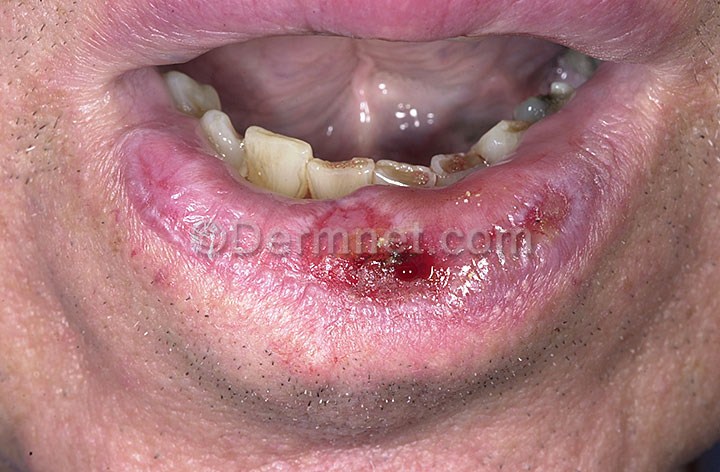
Disease: Actinic Keratosis Basal Cell Carcinoma and other Malignant Lesions